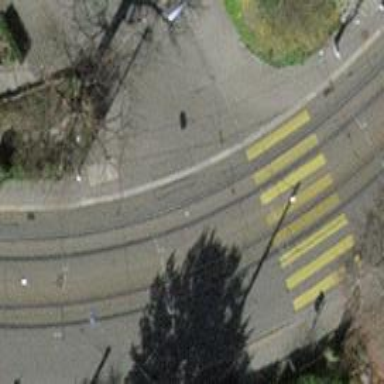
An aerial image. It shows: Unmarked crossing with traffic calming table on the road.